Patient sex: M
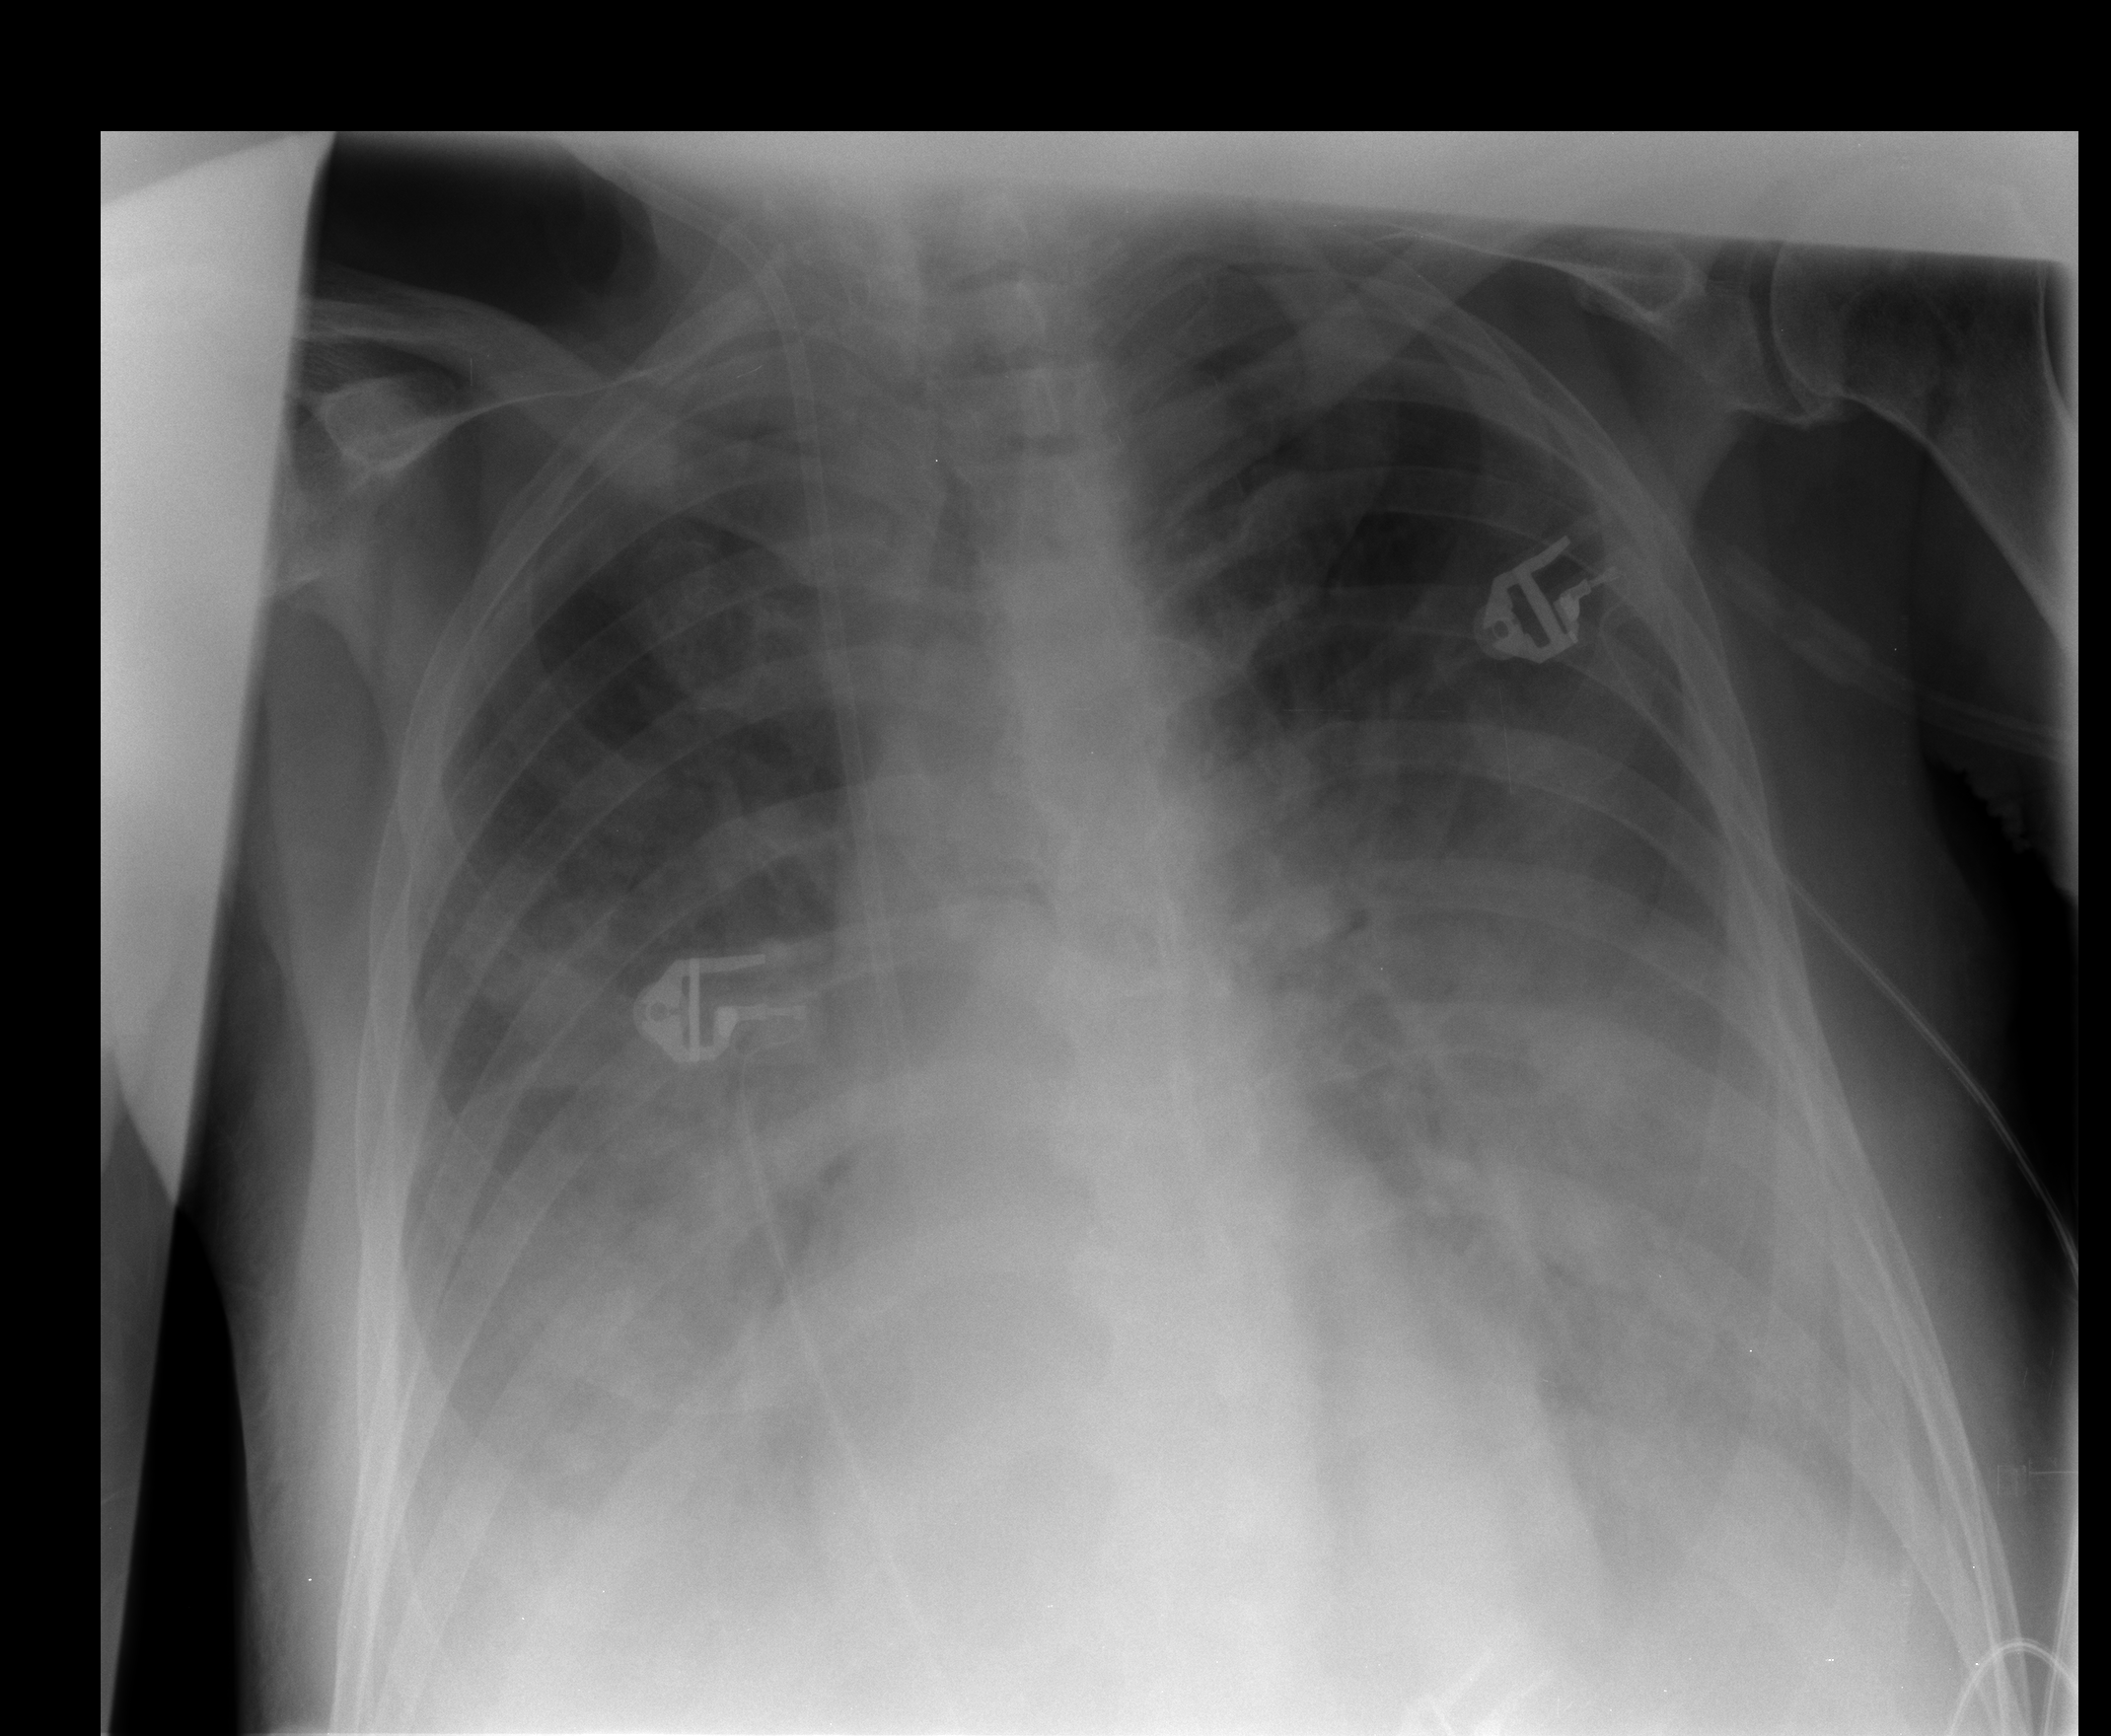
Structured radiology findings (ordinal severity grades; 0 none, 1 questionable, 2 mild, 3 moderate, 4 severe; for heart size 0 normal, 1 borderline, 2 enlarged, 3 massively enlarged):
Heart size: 0
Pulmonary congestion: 2
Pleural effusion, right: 2
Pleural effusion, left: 2
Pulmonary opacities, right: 3
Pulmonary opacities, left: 3
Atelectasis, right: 2
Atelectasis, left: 2